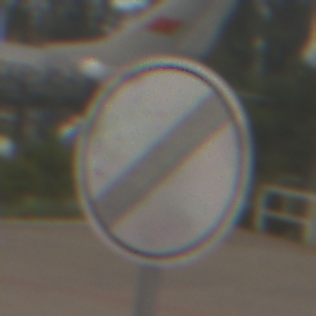
Verkehrszeichen: EndeSaemtlicherBegrenzungen
Umgebung: Outdoor, Suburban
Tageszeit: MorningAfternoon
Wetter: Overcast
Licht: Natural
Jahreszeit: NotSpecified
Kontrast: LowContrast